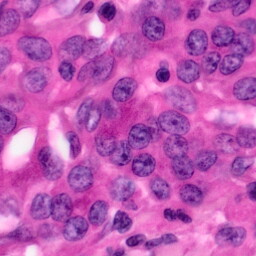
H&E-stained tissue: Pancreatic